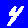
Digit: 4